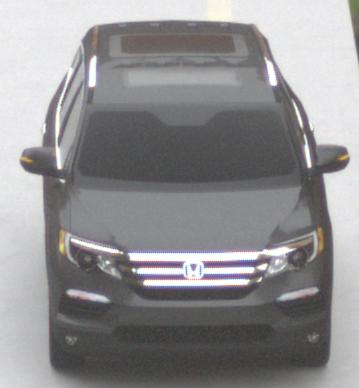
Make: Honda
Model: Pilot
Detailed model: 3
Model produced from: 2015
Model produced until: 2022
Doors: 5
Color: gray
Road condition: dry road
Daytime: midday
Contrast: low contrast